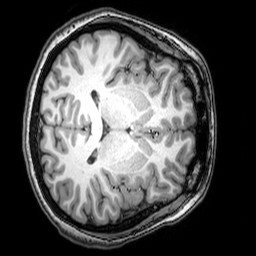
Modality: T1w
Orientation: axial
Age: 23
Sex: female
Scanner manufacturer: philips
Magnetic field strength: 3 T
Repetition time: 0.008113 s
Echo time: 0.003709 s